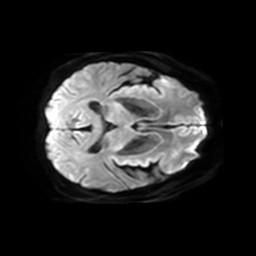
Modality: TRACE
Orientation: axial
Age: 71
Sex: female
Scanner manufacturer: philips
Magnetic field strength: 3 T
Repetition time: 3.332 s
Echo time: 0.076 s